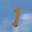
Label: 1